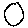
Label: circle